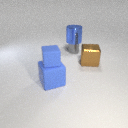
large brown metal cube behind large blue rubber cube